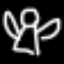
Label: angel